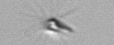
Label: Calciopappus